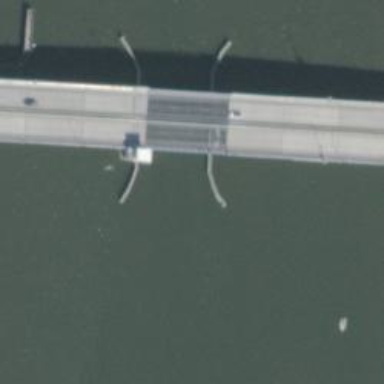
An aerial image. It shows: Secondary road with movable bascule bridge.